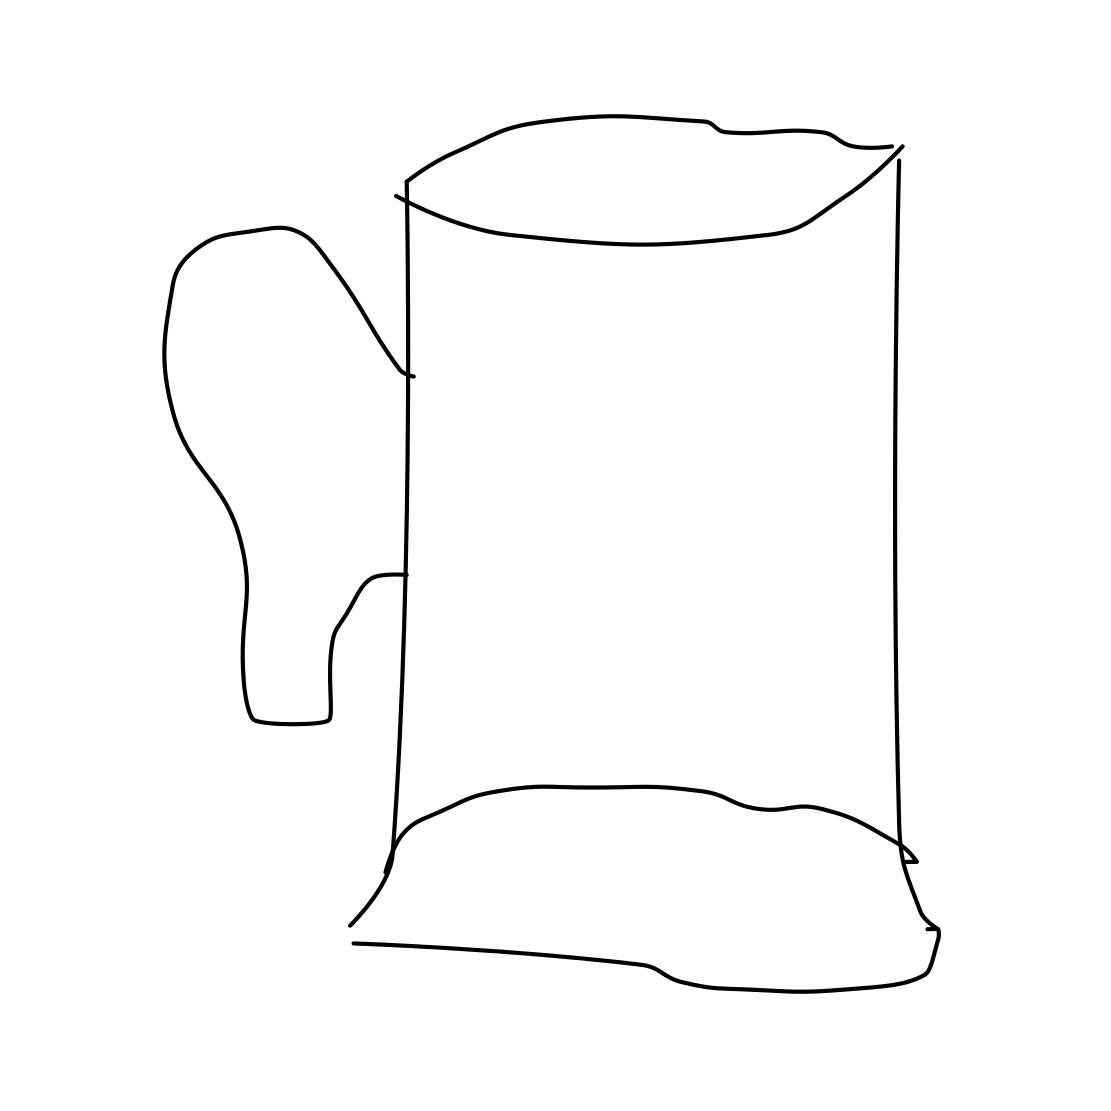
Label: beer-mug